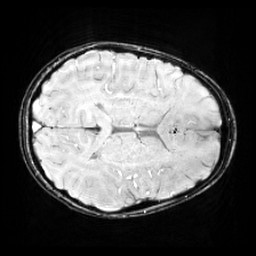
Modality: SWI
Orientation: axial
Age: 9
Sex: male
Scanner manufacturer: siemens
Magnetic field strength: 3 T
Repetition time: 0.027 s
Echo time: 0.02 s